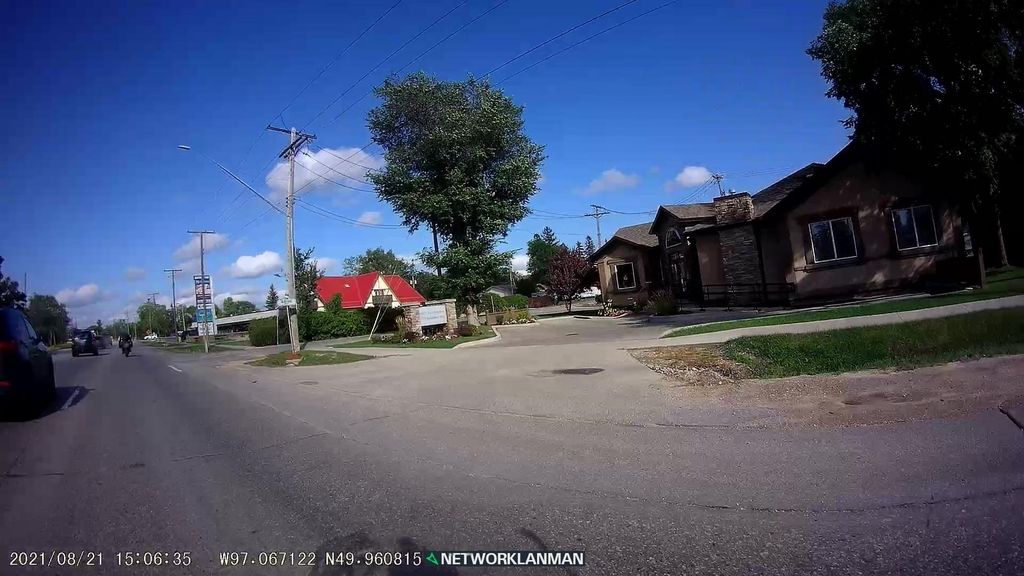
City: winnipeg